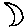
Label: moon